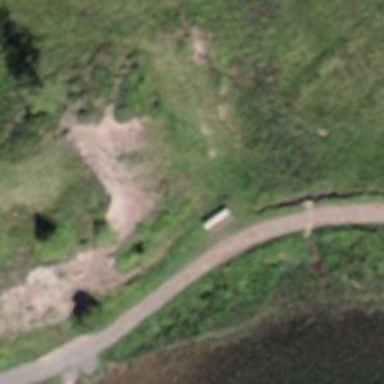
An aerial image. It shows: Bench for seating.